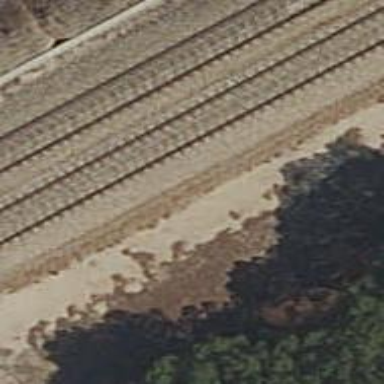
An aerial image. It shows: Railway track with contact lines for electrification.